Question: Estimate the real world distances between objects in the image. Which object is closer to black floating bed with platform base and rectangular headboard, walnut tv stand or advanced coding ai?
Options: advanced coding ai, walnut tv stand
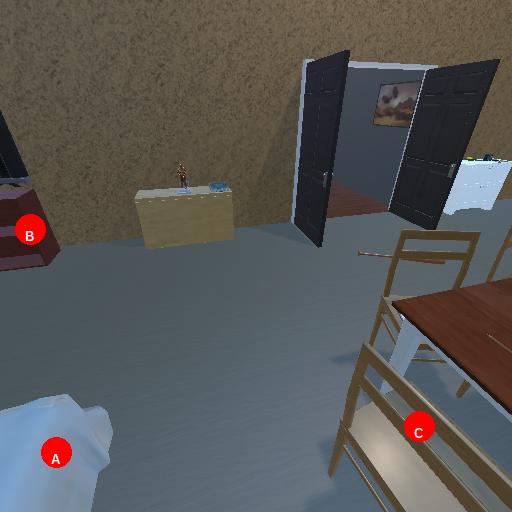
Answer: advanced coding ai